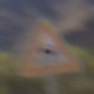
Verkehrszeichen: SchleuderOderRutschgefahr
Umgebung: Outdoor, Nature
Tageszeit: MorningAfternoon
Wetter: Clear
Licht: Natural
Jahreszeit: NotSpecified
Kontrast: HighContrast